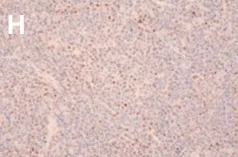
Ki67(+) expression. (X200).
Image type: pathology (immunostaining)